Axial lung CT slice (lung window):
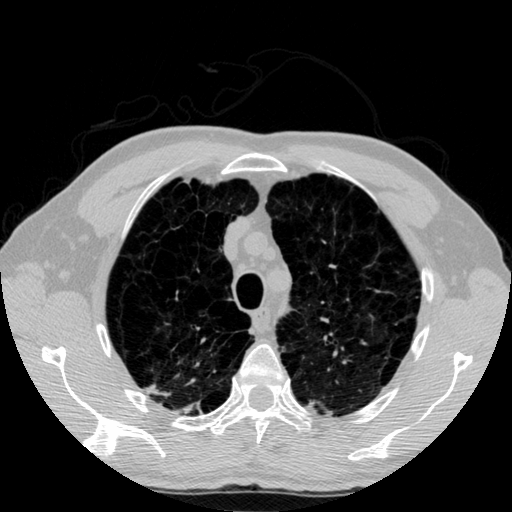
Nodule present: no